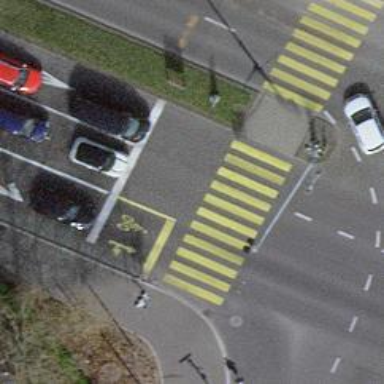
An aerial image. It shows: Crossing with traffic signals.